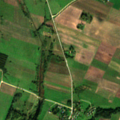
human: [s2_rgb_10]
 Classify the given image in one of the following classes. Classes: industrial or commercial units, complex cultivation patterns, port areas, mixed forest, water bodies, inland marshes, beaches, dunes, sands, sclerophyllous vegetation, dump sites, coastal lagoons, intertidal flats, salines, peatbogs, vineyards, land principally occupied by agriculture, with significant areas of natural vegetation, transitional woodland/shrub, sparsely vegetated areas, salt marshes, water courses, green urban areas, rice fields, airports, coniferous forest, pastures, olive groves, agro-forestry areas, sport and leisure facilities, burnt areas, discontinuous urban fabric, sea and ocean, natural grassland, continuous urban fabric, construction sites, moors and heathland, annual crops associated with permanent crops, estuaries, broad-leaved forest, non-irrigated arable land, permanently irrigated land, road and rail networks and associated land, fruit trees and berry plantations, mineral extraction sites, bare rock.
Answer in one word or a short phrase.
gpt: non-irrigated arable land, complex cultivation patterns, land principally occupied by agriculture, with significant areas of natural vegetation